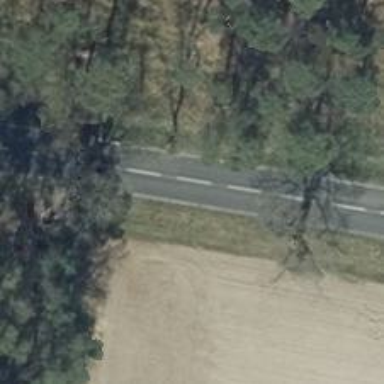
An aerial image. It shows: Secondary road with asphalt surface.